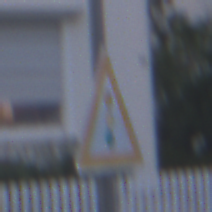
Verkehrszeichen: Lichtzeichenanlage
Umgebung: Outdoor, Urban
Tageszeit: SunriseSunset
Wetter: PartlyCloudy
Licht: Natural
Jahreszeit: NotSpecified
Kontrast: LowContrast